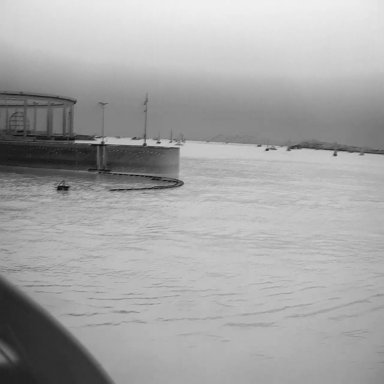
There are ten objects shown in the infrared image, including seven sailboats, and three bulk_carriers.